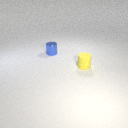
small blue metal cylinder to the left of small yellow rubber cylinder